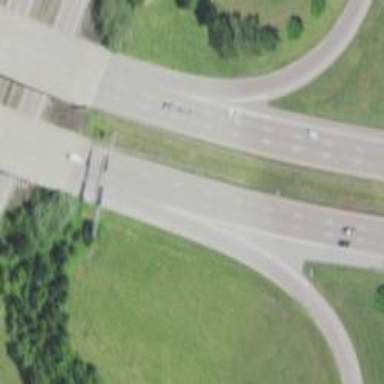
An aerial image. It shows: Motorway junction.